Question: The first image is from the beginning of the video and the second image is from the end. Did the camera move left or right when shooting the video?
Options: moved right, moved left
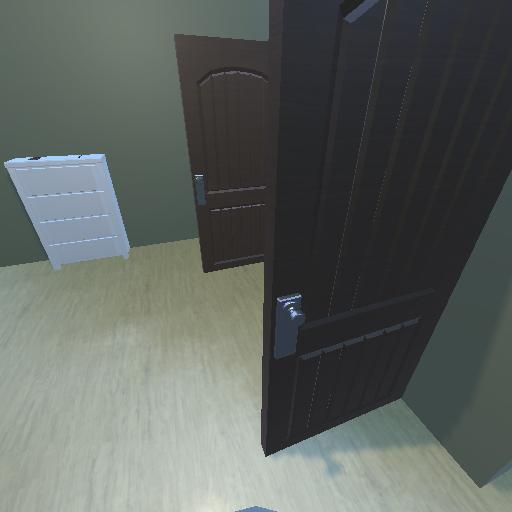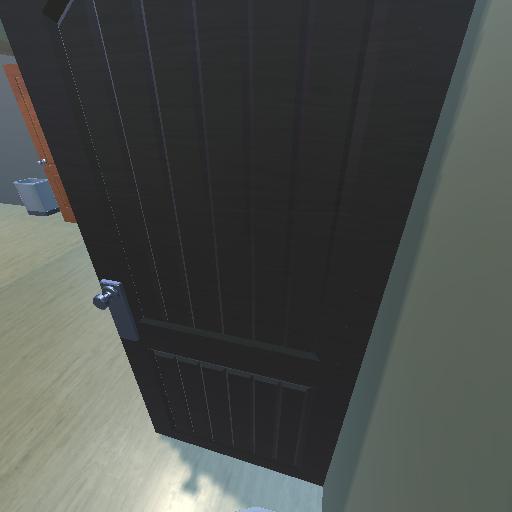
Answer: moved right